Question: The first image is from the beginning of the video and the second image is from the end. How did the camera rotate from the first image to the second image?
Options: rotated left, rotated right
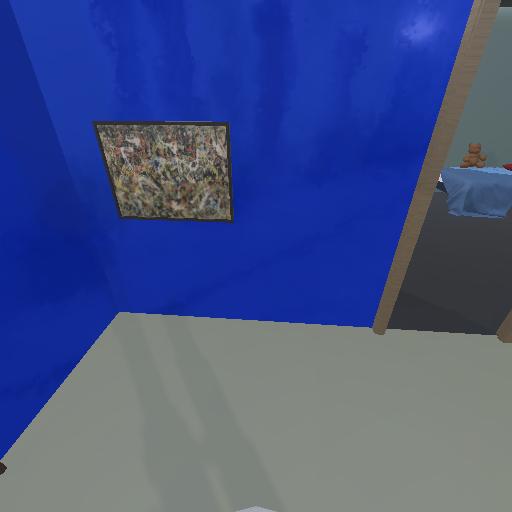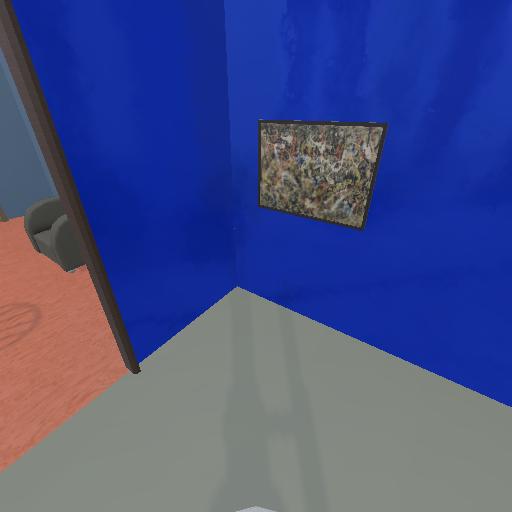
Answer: rotated left